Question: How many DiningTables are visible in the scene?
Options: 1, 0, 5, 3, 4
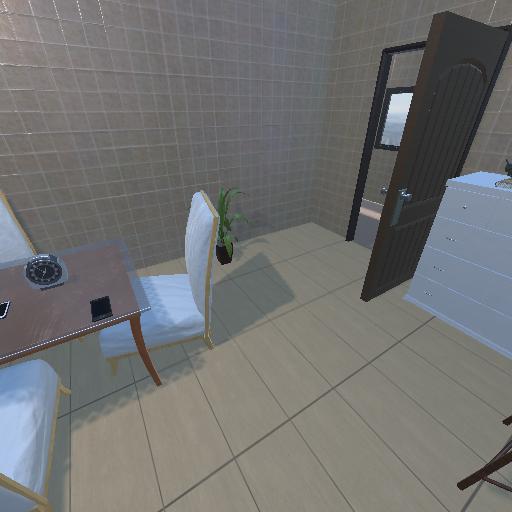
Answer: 1